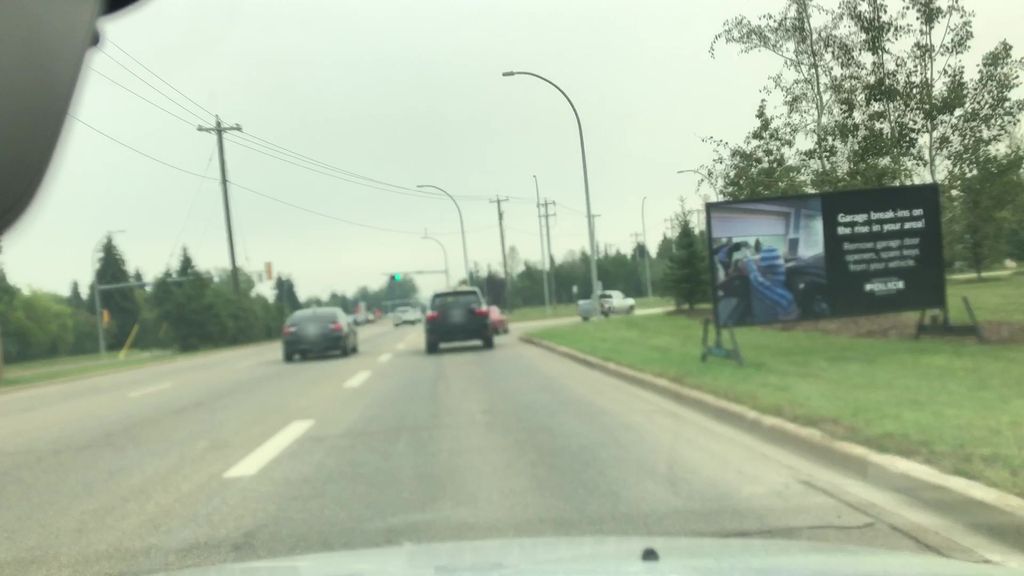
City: edmonton